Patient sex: M
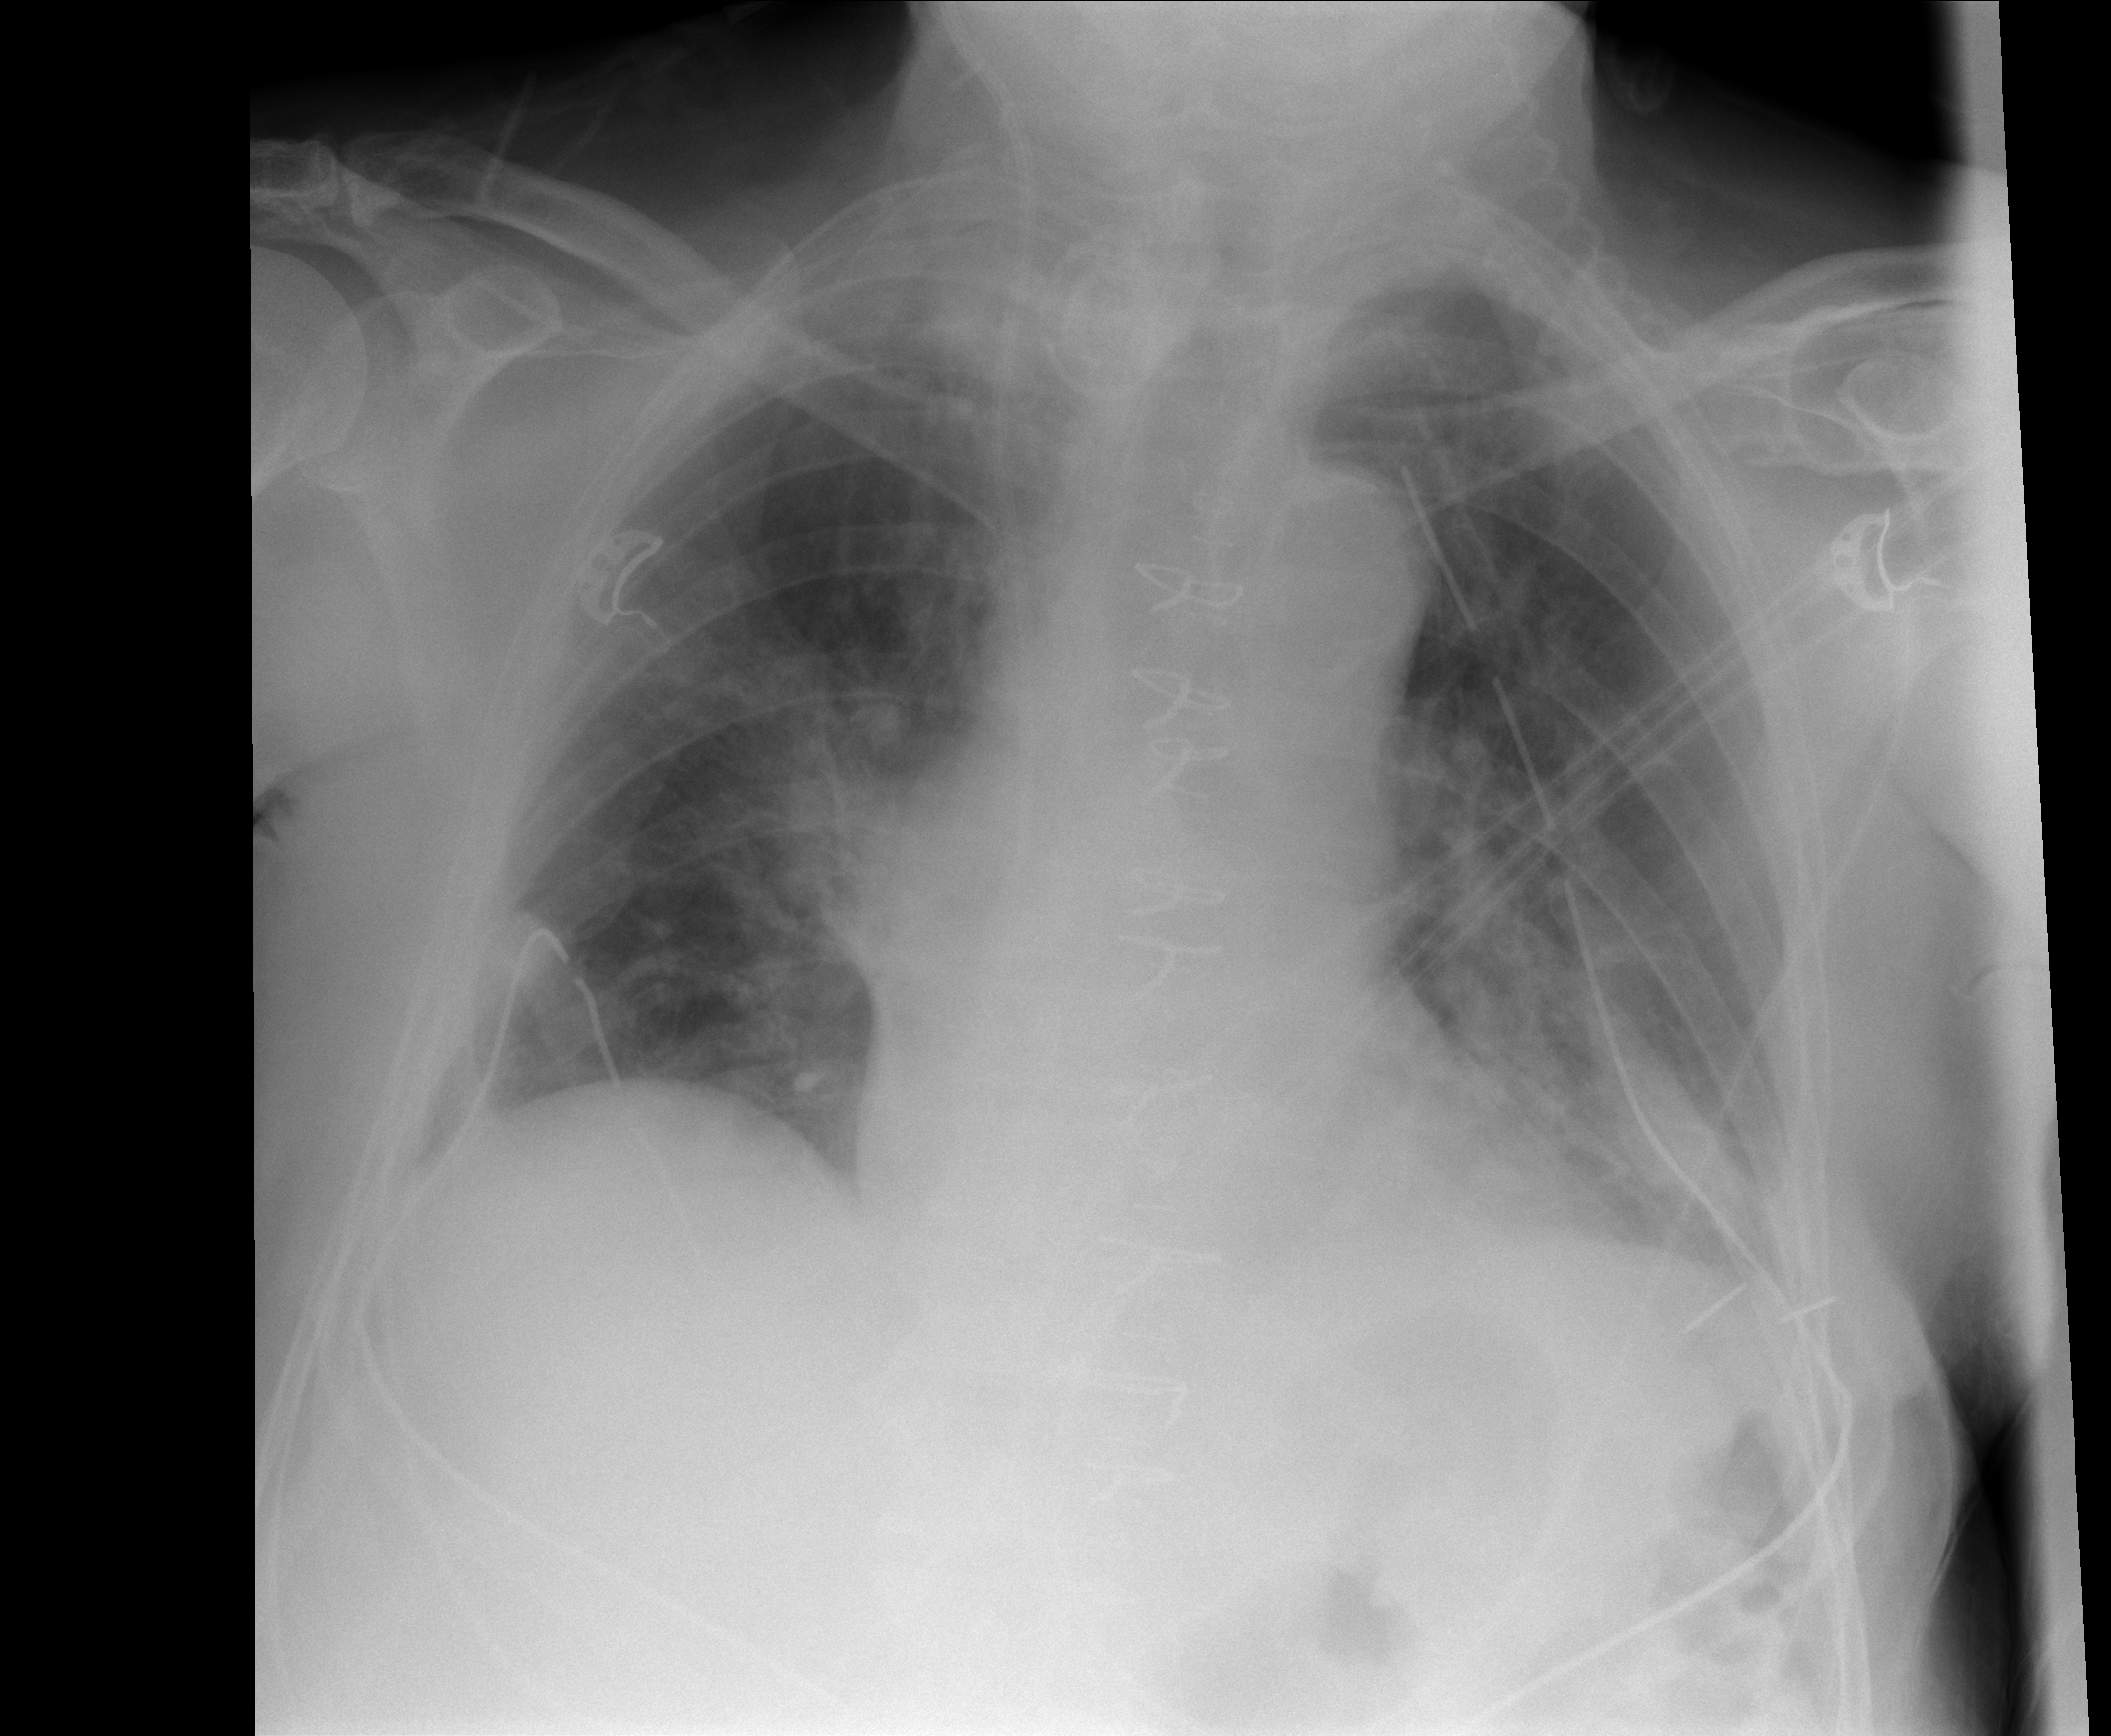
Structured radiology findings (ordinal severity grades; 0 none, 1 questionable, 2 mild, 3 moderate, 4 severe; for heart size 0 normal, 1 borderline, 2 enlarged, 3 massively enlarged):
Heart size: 0
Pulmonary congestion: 3
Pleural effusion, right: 0
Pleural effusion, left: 0
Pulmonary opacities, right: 2
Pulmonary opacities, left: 2
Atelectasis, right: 2
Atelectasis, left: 2